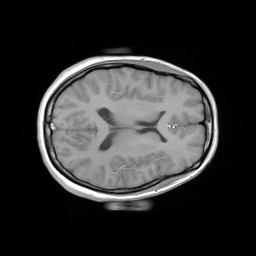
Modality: FLASH
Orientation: axial
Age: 29
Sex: female
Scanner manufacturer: siemens
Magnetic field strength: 3 T
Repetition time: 0.245 s
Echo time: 0.0026 s